Question: When I go full screen on an element and then try to display angular bootstrap's modal in front, it won't appear in front.
To test it:
1 - Click on this link <URL>
2 - Click on the "launch the preview in separate window" icon (image shown below)
3 - Click on Go Full Screen Button (you will then be in full screen on the element with id 'fullable')
4 - Then click on any of the buttons to try to show a modal.
Here is how to "launch the preview in separate window" on plnkr:

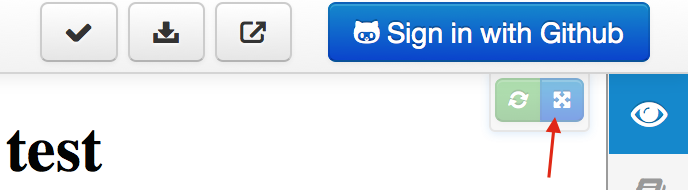
Answer: Solution to this problem required modal window to be appended to the element of my choice (in this case, element that goes full screen).
To accomplish this, I updated the angular bootstrap modal's code so that 'options' object we pass to the '$modal.open()' function now accepts an 'appendTo' property which is a css selector that will be used by 'document.querySelector'.
In 'modal' code (version 0.12.1), I changed from these:
'''
var body = $document.find('body').eq(0),
currBackdropIndex = backdropIndex();
...
$modalStack.open(modalInstance, {
scope: modalScope,
deferred: modalResultDeferred,
content: tplAndVars[0],
backdrop: modalOptions.backdrop,
keyboard: modalOptions.keyboard,
backdropClass: modalOptions.backdropClass,
windowClass: modalOptions.windowClass,
windowTemplateUrl: modalOptions.windowTemplateUrl,
size: modalOptions.size
});
'''
to these:
'''
var body = angular.element(document.querySelector(modal.appendTo)),
currBackdropIndex = backdropIndex();
...
$modalStack.open(modalInstance, {
scope: modalScope,
deferred: modalResultDeferred,
content: tplAndVars[0],
backdrop: modalOptions.backdrop,
keyboard: modalOptions.keyboard,
backdropClass: modalOptions.backdropClass,
windowClass: modalOptions.windowClass,
windowTemplateUrl: modalOptions.windowTemplateUrl,
size: modalOptions.size,
appendTo: modalOptions.appendTo || 'body'
});
'''
I opened an issue for this on github but it was closed without resolution so I had to update my local copy. Github issue is here: <URL>
Since I am using 'document.querySelector' for this, fix will work on browsers that support 'document.querySelector' (almost all plus IE >= 9) <URL>